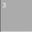
Piece: xx